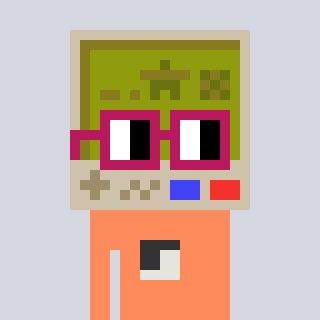
a pixel art character with square dark red glasses, a gameboy-shaped head and a peachy-colored body on a cool background